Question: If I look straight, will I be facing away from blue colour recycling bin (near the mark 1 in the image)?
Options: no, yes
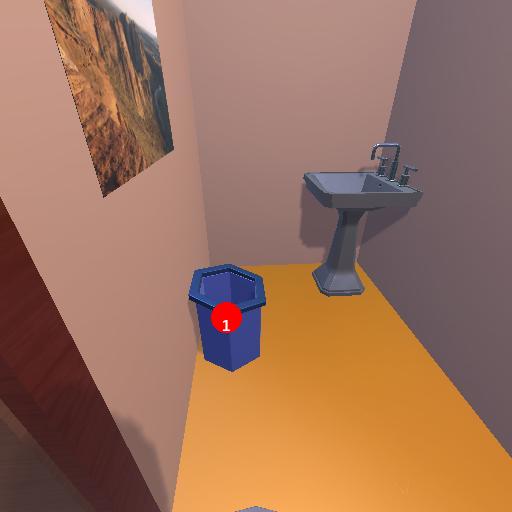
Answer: no